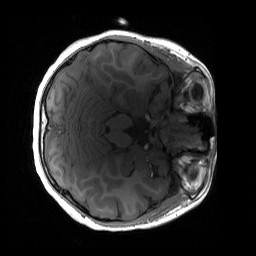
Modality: T1w
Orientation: axial
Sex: female
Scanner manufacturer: siemens
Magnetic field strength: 3 T
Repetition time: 1.9 s
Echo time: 0.00243 s